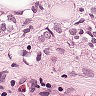
Metastatic tissue present: yes